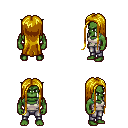
a pixel art fantasy rpg character, male body template, orc, green skin, white pirate shirt, metal pants, blonde extra-long hairstyle, four views (front, back, left, right), 2x2 character sprite sheet, small pixel art, hard edges, no anti-aliasing